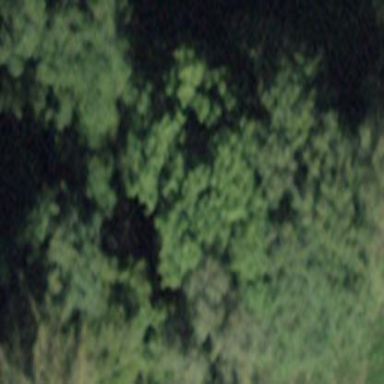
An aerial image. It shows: Forest area.